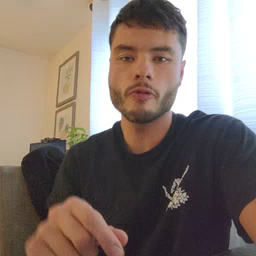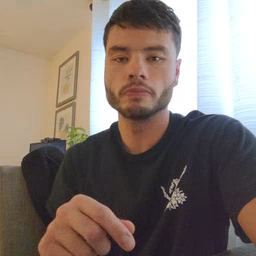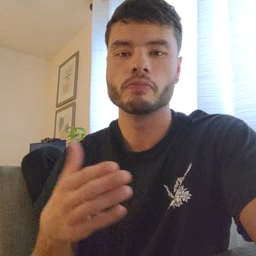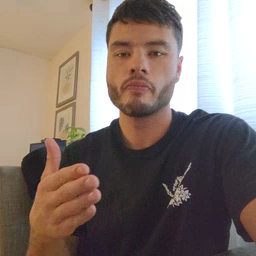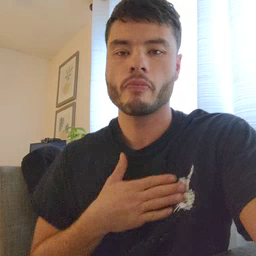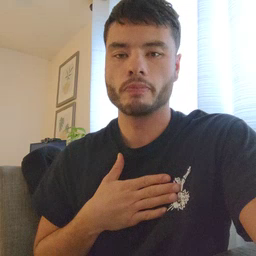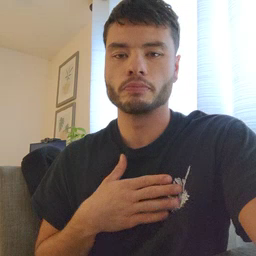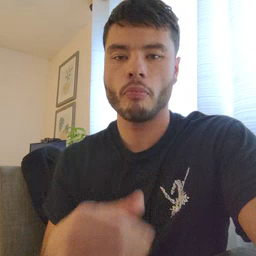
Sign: minemy